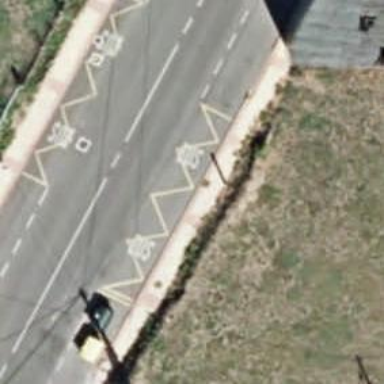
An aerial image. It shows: Bus stop with platform for public transport.